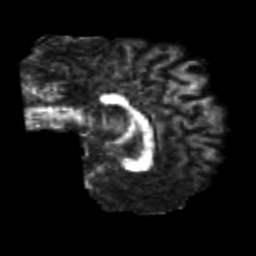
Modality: FA
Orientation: sagittal
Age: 23
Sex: male
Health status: healthy
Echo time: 0.074 s